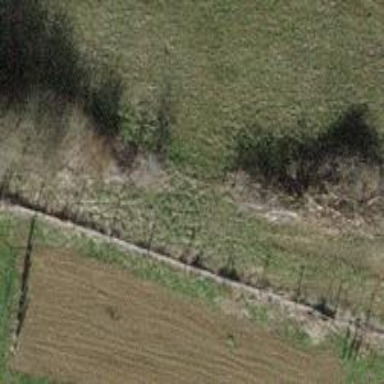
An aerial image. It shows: Hedge barrier.